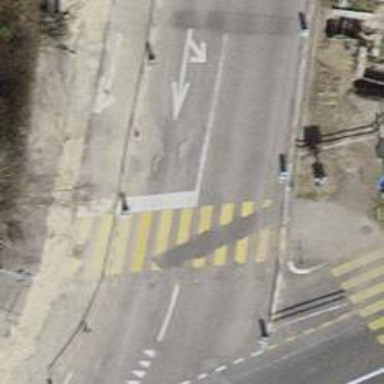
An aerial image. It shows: Road crossing with traffic signals.